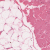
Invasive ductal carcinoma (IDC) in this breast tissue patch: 0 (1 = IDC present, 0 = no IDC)